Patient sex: M
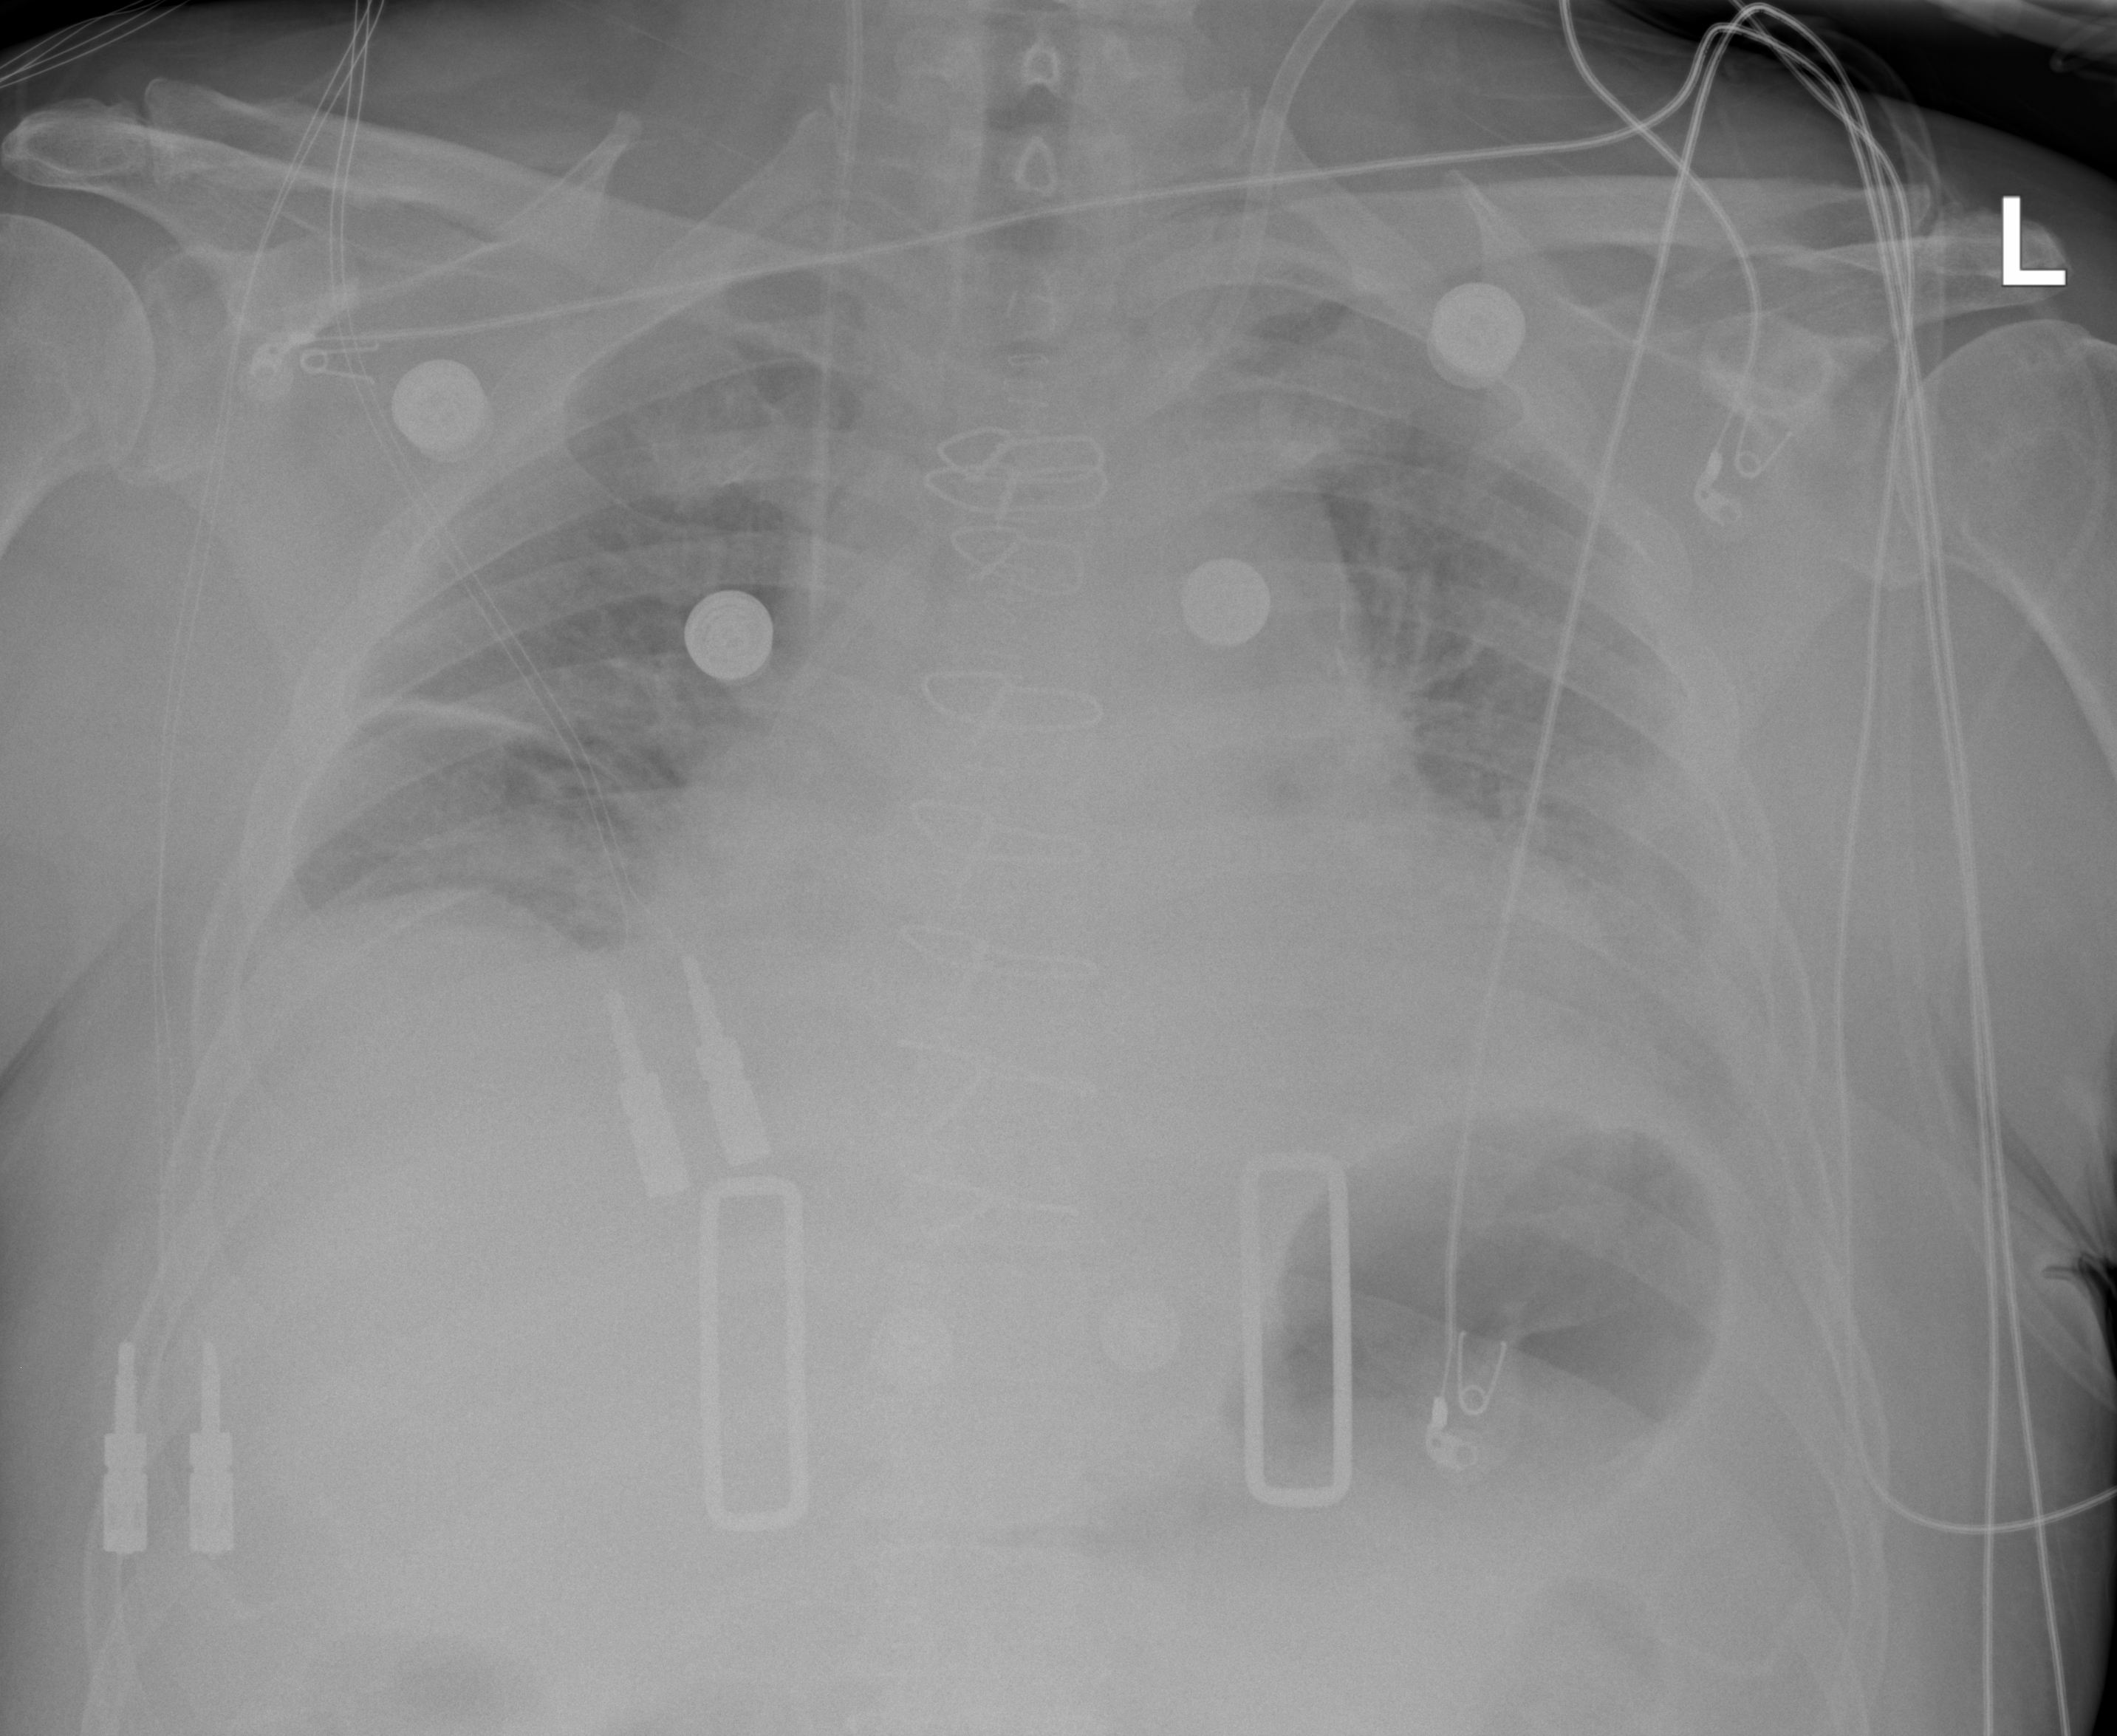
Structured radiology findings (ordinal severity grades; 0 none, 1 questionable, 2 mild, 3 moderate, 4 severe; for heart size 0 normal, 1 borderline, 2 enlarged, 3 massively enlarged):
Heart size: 2
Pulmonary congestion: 2
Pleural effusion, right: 1
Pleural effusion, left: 2
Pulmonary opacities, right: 0
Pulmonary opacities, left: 0
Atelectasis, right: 2
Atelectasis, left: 2